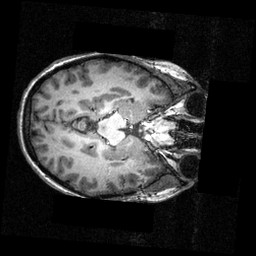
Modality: T1w
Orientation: axial
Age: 25
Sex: female
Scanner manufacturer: siemens
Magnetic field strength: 3.951 T
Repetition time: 1.5 s
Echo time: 0.00335 s